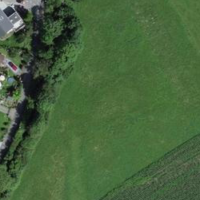
EUNIS habitat code: 52
Species observed at this site:
Plantago major